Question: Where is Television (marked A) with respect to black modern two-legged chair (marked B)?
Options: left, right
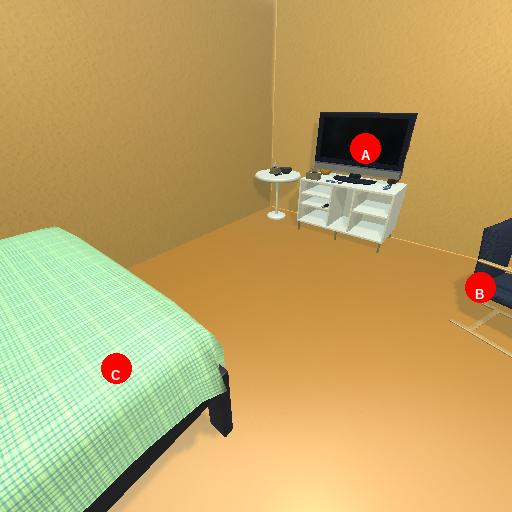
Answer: left